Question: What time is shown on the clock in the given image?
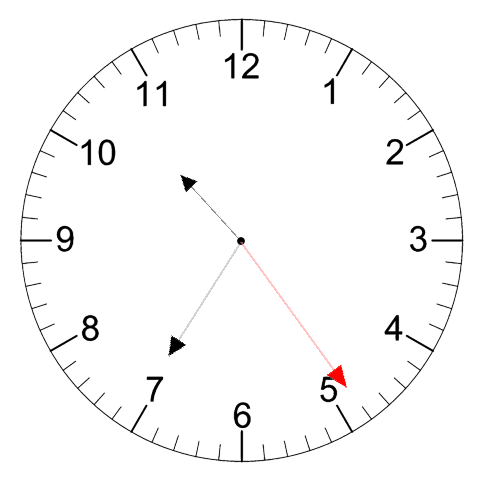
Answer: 10:35:24